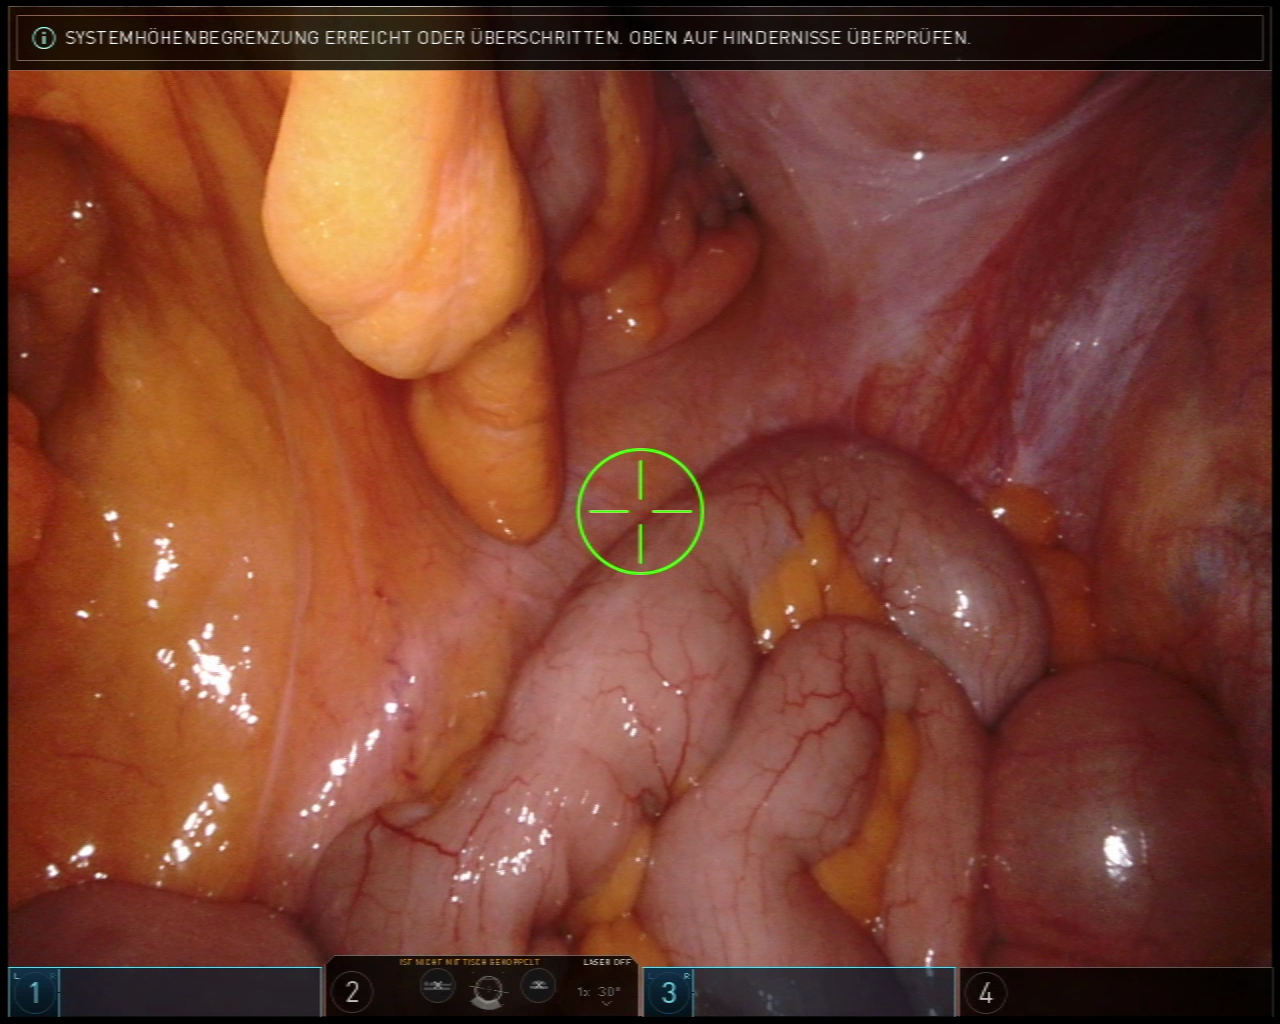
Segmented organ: small_intestine
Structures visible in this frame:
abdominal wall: yes
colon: no
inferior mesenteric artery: no
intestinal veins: no
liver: no
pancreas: no
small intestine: yes
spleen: no
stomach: no
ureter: no
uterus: no
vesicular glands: no